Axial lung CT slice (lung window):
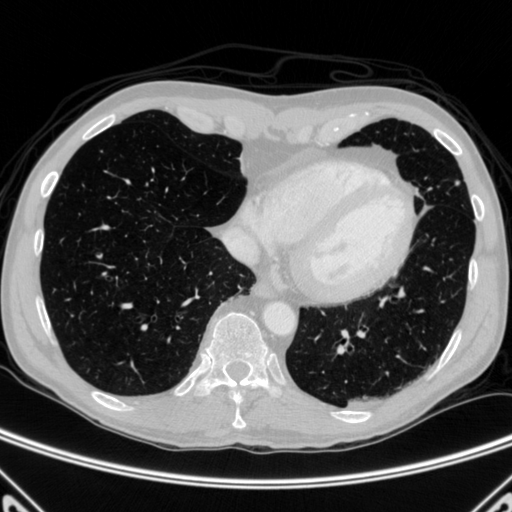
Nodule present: yes
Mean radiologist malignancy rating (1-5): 1